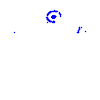
Particle: pion